Question: I am getting this exception in my server when trying to access one of Web API methods. But the other methods are working fine. And the API is working fine with all methods in the Dev Environment(Local).
And Most important thing is it is not consistent...some times I am able to get the result from the API...sometimes doesn't.
And my log file says the following error
'''
System.InvalidOperationException: Operation is not valid due to the current state of the object.
at Oracle.DataAccess.Client.OracleDataReader.get_IsEOF()
at Oracle.DataAccess.Client.OracleDataAdapter.Fill(DataSet dataSet, Int32 startRecord, Int32 maxRecords, String srcTable, IDbCommand command, CommandBehavior behavior)
'''

This is the error I am getting when I hit the Method from the client. Please let me know how to fix this issue.
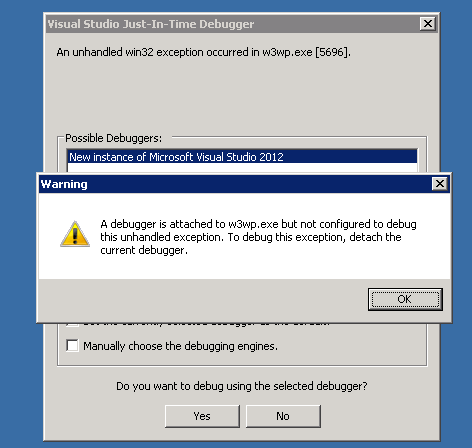
Answer: Fixed...It is due to some unreleased resources. Used the "Using" Clause for the database accessing code. Now it is fixed.